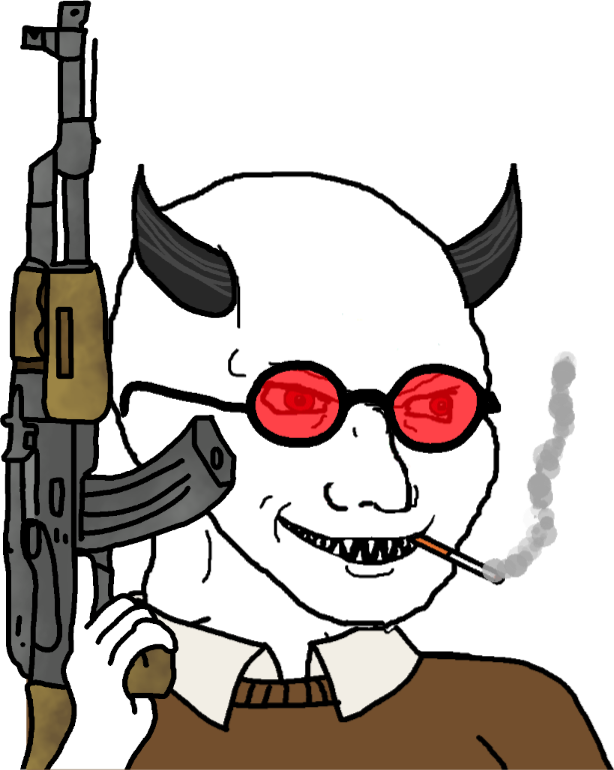
Label: 5_Oomer